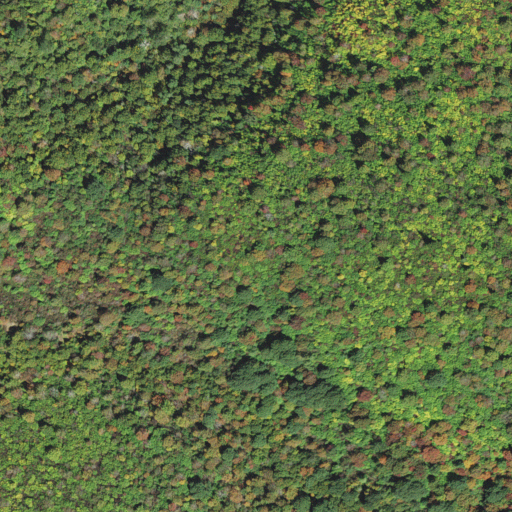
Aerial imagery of ridge(s) in North Carolina named Grassy Cove Ridge containing deciduous forest and mixed forest